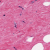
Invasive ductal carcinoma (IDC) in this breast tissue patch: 0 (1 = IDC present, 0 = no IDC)